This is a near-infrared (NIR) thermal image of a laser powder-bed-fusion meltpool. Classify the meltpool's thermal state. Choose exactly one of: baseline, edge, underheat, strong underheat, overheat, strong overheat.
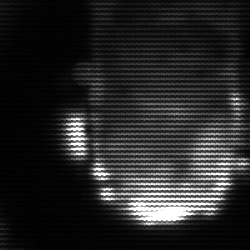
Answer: baseline